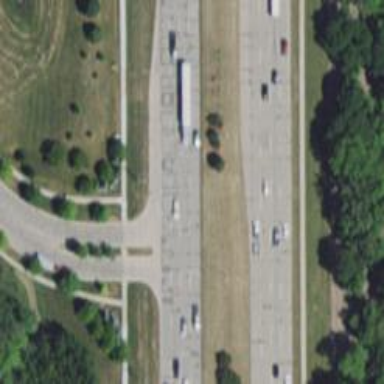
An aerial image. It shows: Secondary road with separate sidewalks.